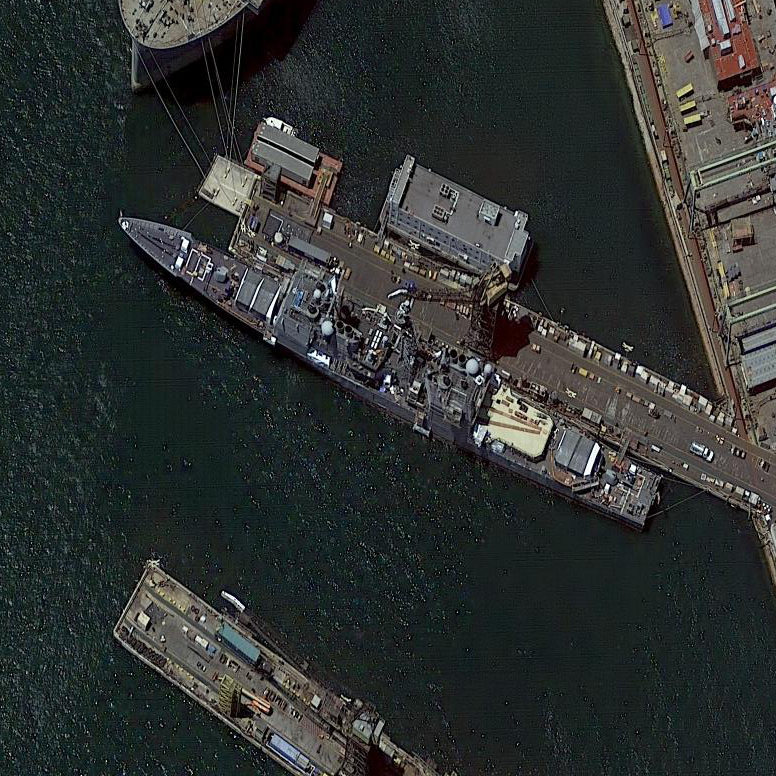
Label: Ticonderoga-class_cruiser